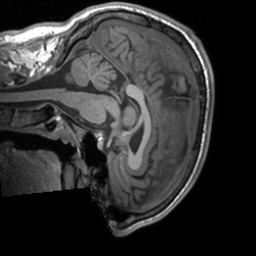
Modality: T1w
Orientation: sagittal
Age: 20
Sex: male
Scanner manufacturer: siemens
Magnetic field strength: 3 T
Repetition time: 1.9 s
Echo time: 0.00226 s